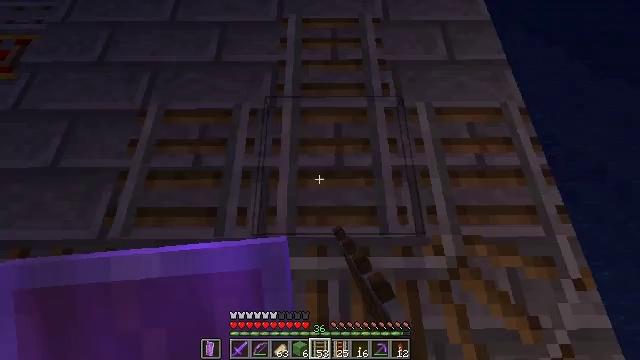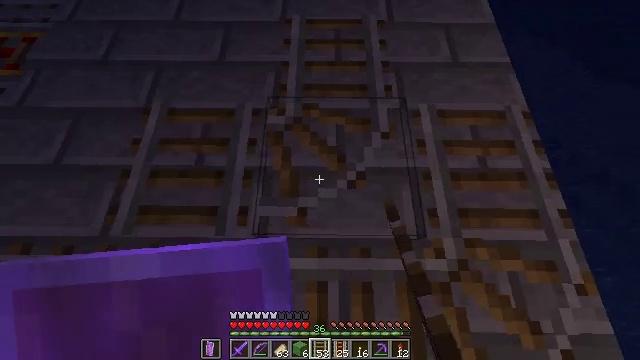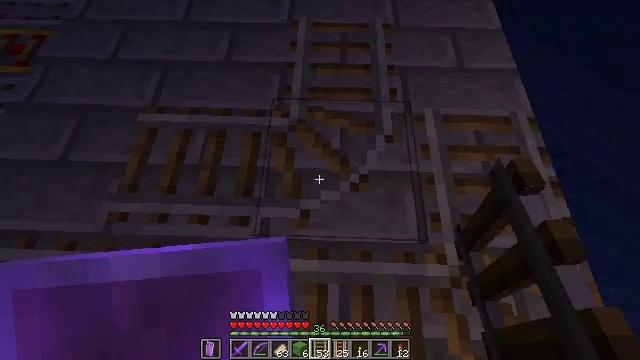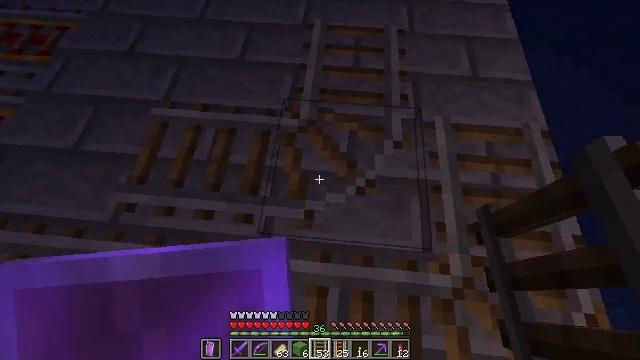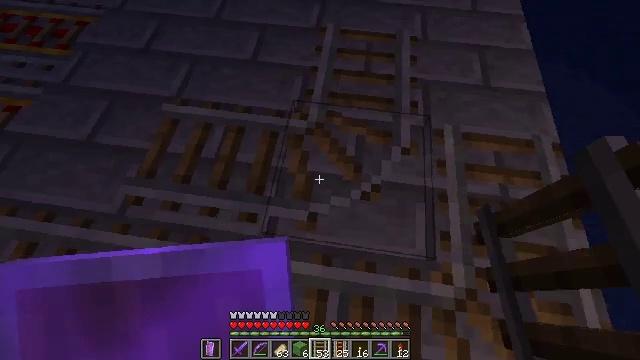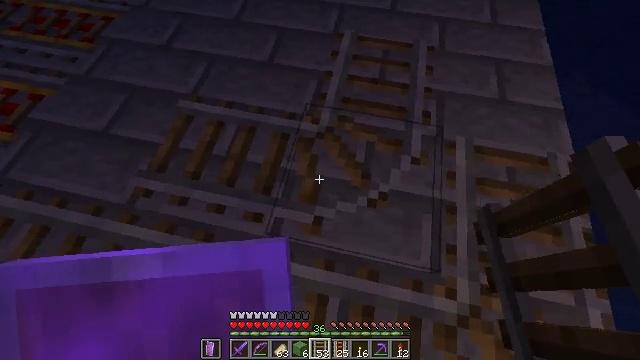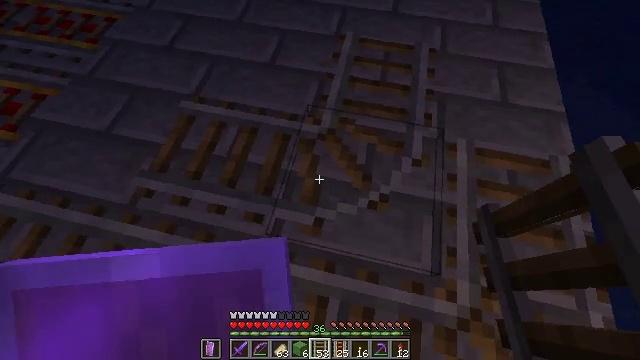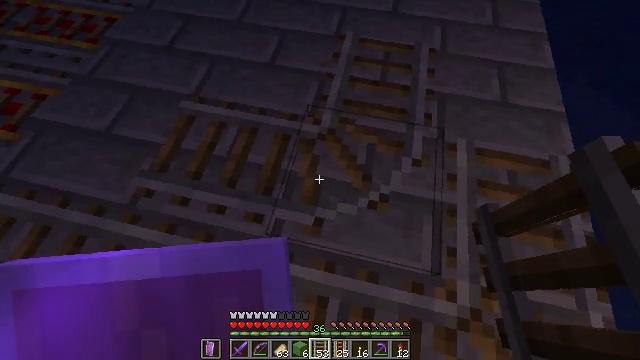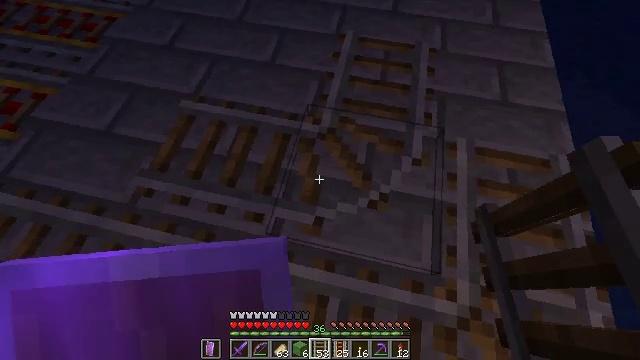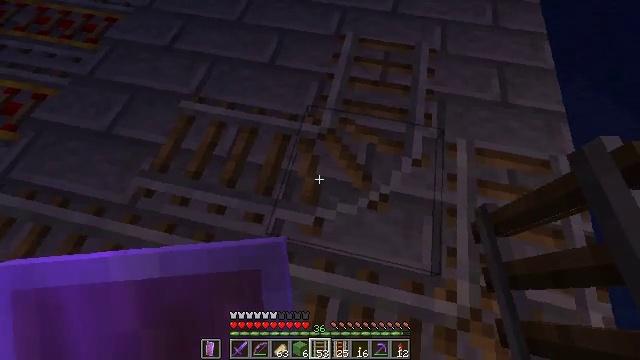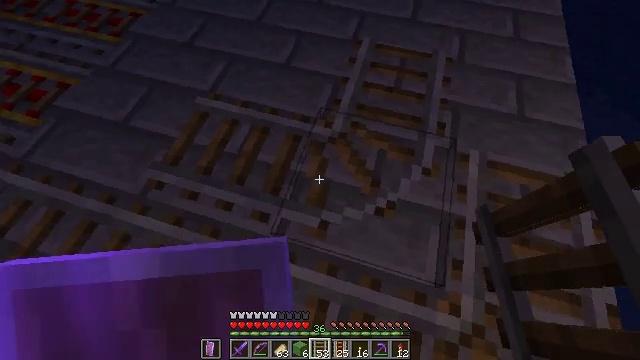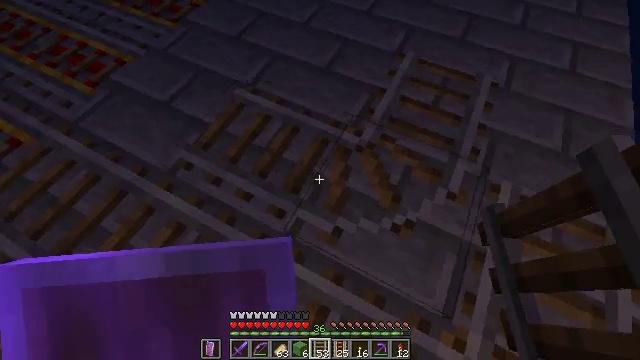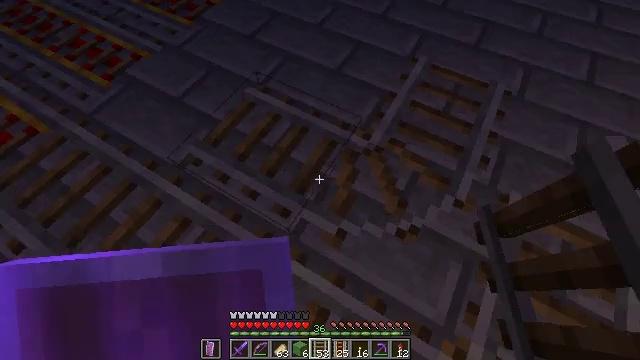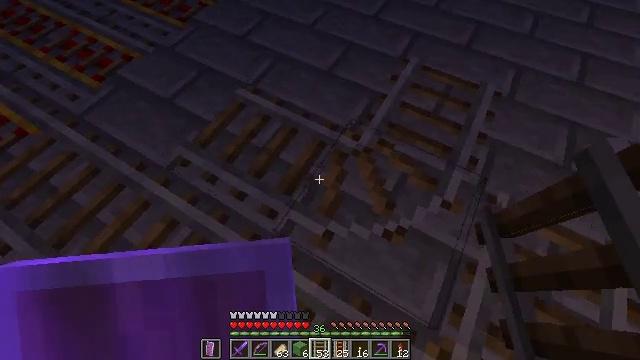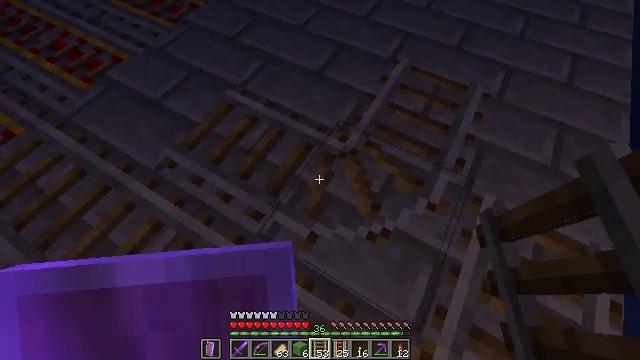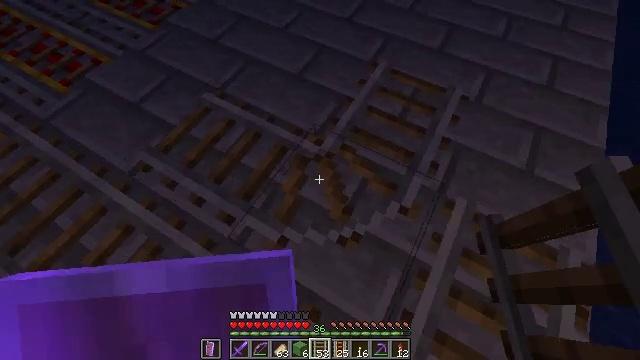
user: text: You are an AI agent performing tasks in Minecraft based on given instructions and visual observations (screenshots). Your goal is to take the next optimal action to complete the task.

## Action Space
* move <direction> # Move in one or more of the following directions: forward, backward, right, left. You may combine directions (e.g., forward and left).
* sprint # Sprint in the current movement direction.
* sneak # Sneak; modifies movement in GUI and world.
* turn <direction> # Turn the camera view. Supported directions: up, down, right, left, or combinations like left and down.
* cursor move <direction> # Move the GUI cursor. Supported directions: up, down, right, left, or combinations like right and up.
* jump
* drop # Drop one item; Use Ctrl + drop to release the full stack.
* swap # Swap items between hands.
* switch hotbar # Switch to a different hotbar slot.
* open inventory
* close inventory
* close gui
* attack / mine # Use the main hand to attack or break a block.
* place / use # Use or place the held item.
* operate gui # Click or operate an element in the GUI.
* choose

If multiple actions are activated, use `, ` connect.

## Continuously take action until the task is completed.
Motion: motion action
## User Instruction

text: Recycle the rail from an abandoned track.
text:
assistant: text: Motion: no_op
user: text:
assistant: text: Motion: turn left
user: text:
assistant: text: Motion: turn left
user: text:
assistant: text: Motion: turn left
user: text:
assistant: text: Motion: turn left
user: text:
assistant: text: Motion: no_op
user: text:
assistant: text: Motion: no_op
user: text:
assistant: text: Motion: no_op
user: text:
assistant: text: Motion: no_op
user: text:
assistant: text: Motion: turn left
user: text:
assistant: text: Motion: turn left and up
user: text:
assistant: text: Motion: turn left
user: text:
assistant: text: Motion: move right
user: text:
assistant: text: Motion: move right
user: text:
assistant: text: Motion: move right
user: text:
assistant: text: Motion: move right, turn left
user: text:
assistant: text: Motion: move right, turn left and up
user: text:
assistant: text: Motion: move right, turn left and up
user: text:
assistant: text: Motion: turn left
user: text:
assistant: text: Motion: turn left
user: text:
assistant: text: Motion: turn left
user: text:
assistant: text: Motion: turn left
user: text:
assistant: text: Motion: turn left
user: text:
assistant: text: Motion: turn left
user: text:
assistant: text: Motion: no_op
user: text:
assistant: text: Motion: no_op
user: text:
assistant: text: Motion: no_op
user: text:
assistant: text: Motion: turn left
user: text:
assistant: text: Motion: turn left
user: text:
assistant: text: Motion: no_op